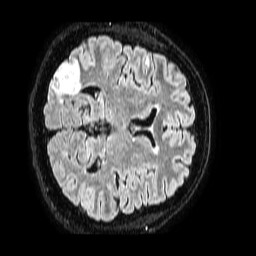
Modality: FLAIR
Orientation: axial
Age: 53
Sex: male
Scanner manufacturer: philips
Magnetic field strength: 1.5 T
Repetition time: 4.8 s
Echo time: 0.3 s